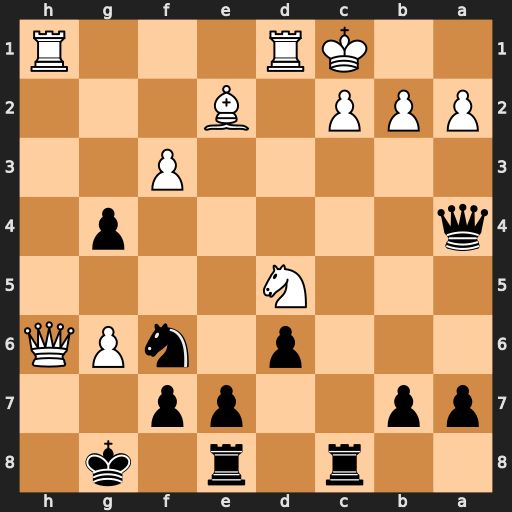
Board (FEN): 2r1r1k1/pp2pp2/3p1nPQ/3N4/q5p1/5P2/PPP1B3/2KR3R
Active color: b
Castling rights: -
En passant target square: -
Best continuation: Qxc2#